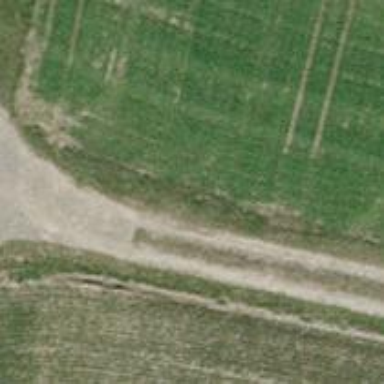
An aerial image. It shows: Track with compacted grade 4 surface.